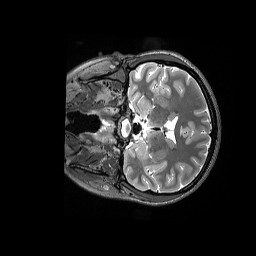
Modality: T2w
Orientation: coronal
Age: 22
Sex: female
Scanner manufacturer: siemens
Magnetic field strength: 3 T
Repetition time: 3.2 s
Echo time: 0.562 s